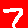
Digit: 7